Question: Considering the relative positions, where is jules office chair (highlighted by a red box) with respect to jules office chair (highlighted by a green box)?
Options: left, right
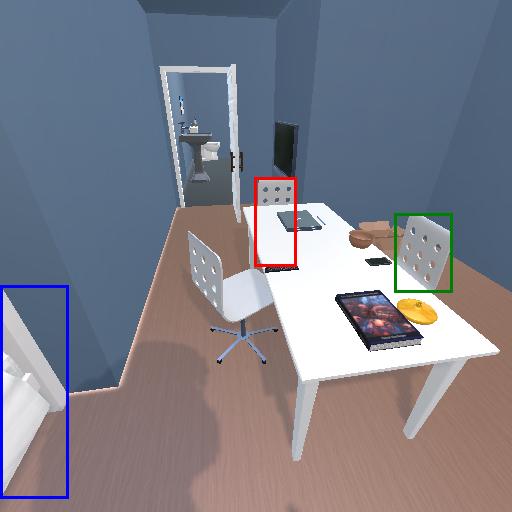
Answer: left